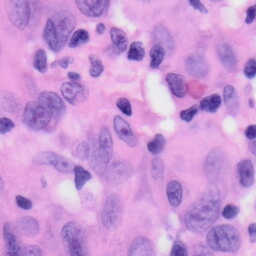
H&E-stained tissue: Skin